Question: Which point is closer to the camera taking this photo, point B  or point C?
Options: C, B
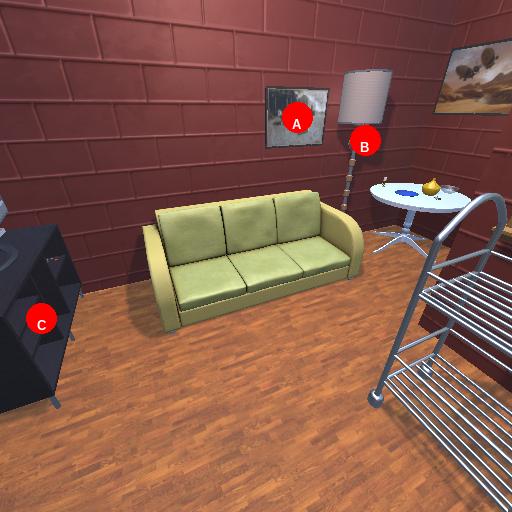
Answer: C